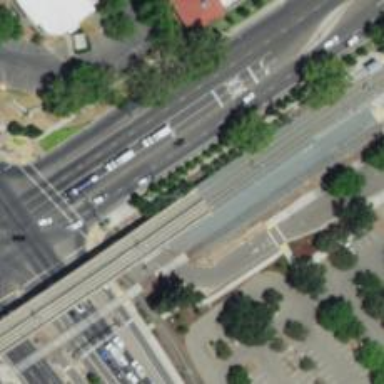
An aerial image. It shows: Light rail railway with electrified contact lines running along embankment.